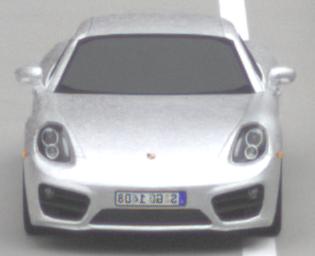
Make: Porsche
Model: Cayman
Detailed model: Cayman (981C)
Model produced from: 2013/03
Model produced until: 2014/04
Doors: 2
Color: white
Road condition: dry road
Daytime: morning or afternoon
Contrast: low contrast